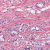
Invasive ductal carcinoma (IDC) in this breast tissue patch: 1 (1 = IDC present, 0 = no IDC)